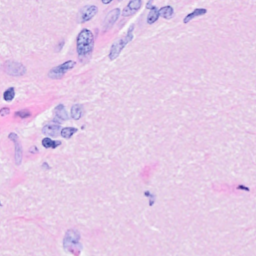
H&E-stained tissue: Breast